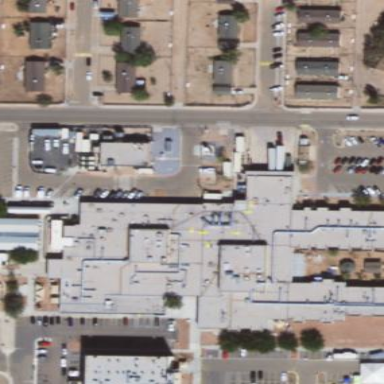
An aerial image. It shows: Hospital building.